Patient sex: F
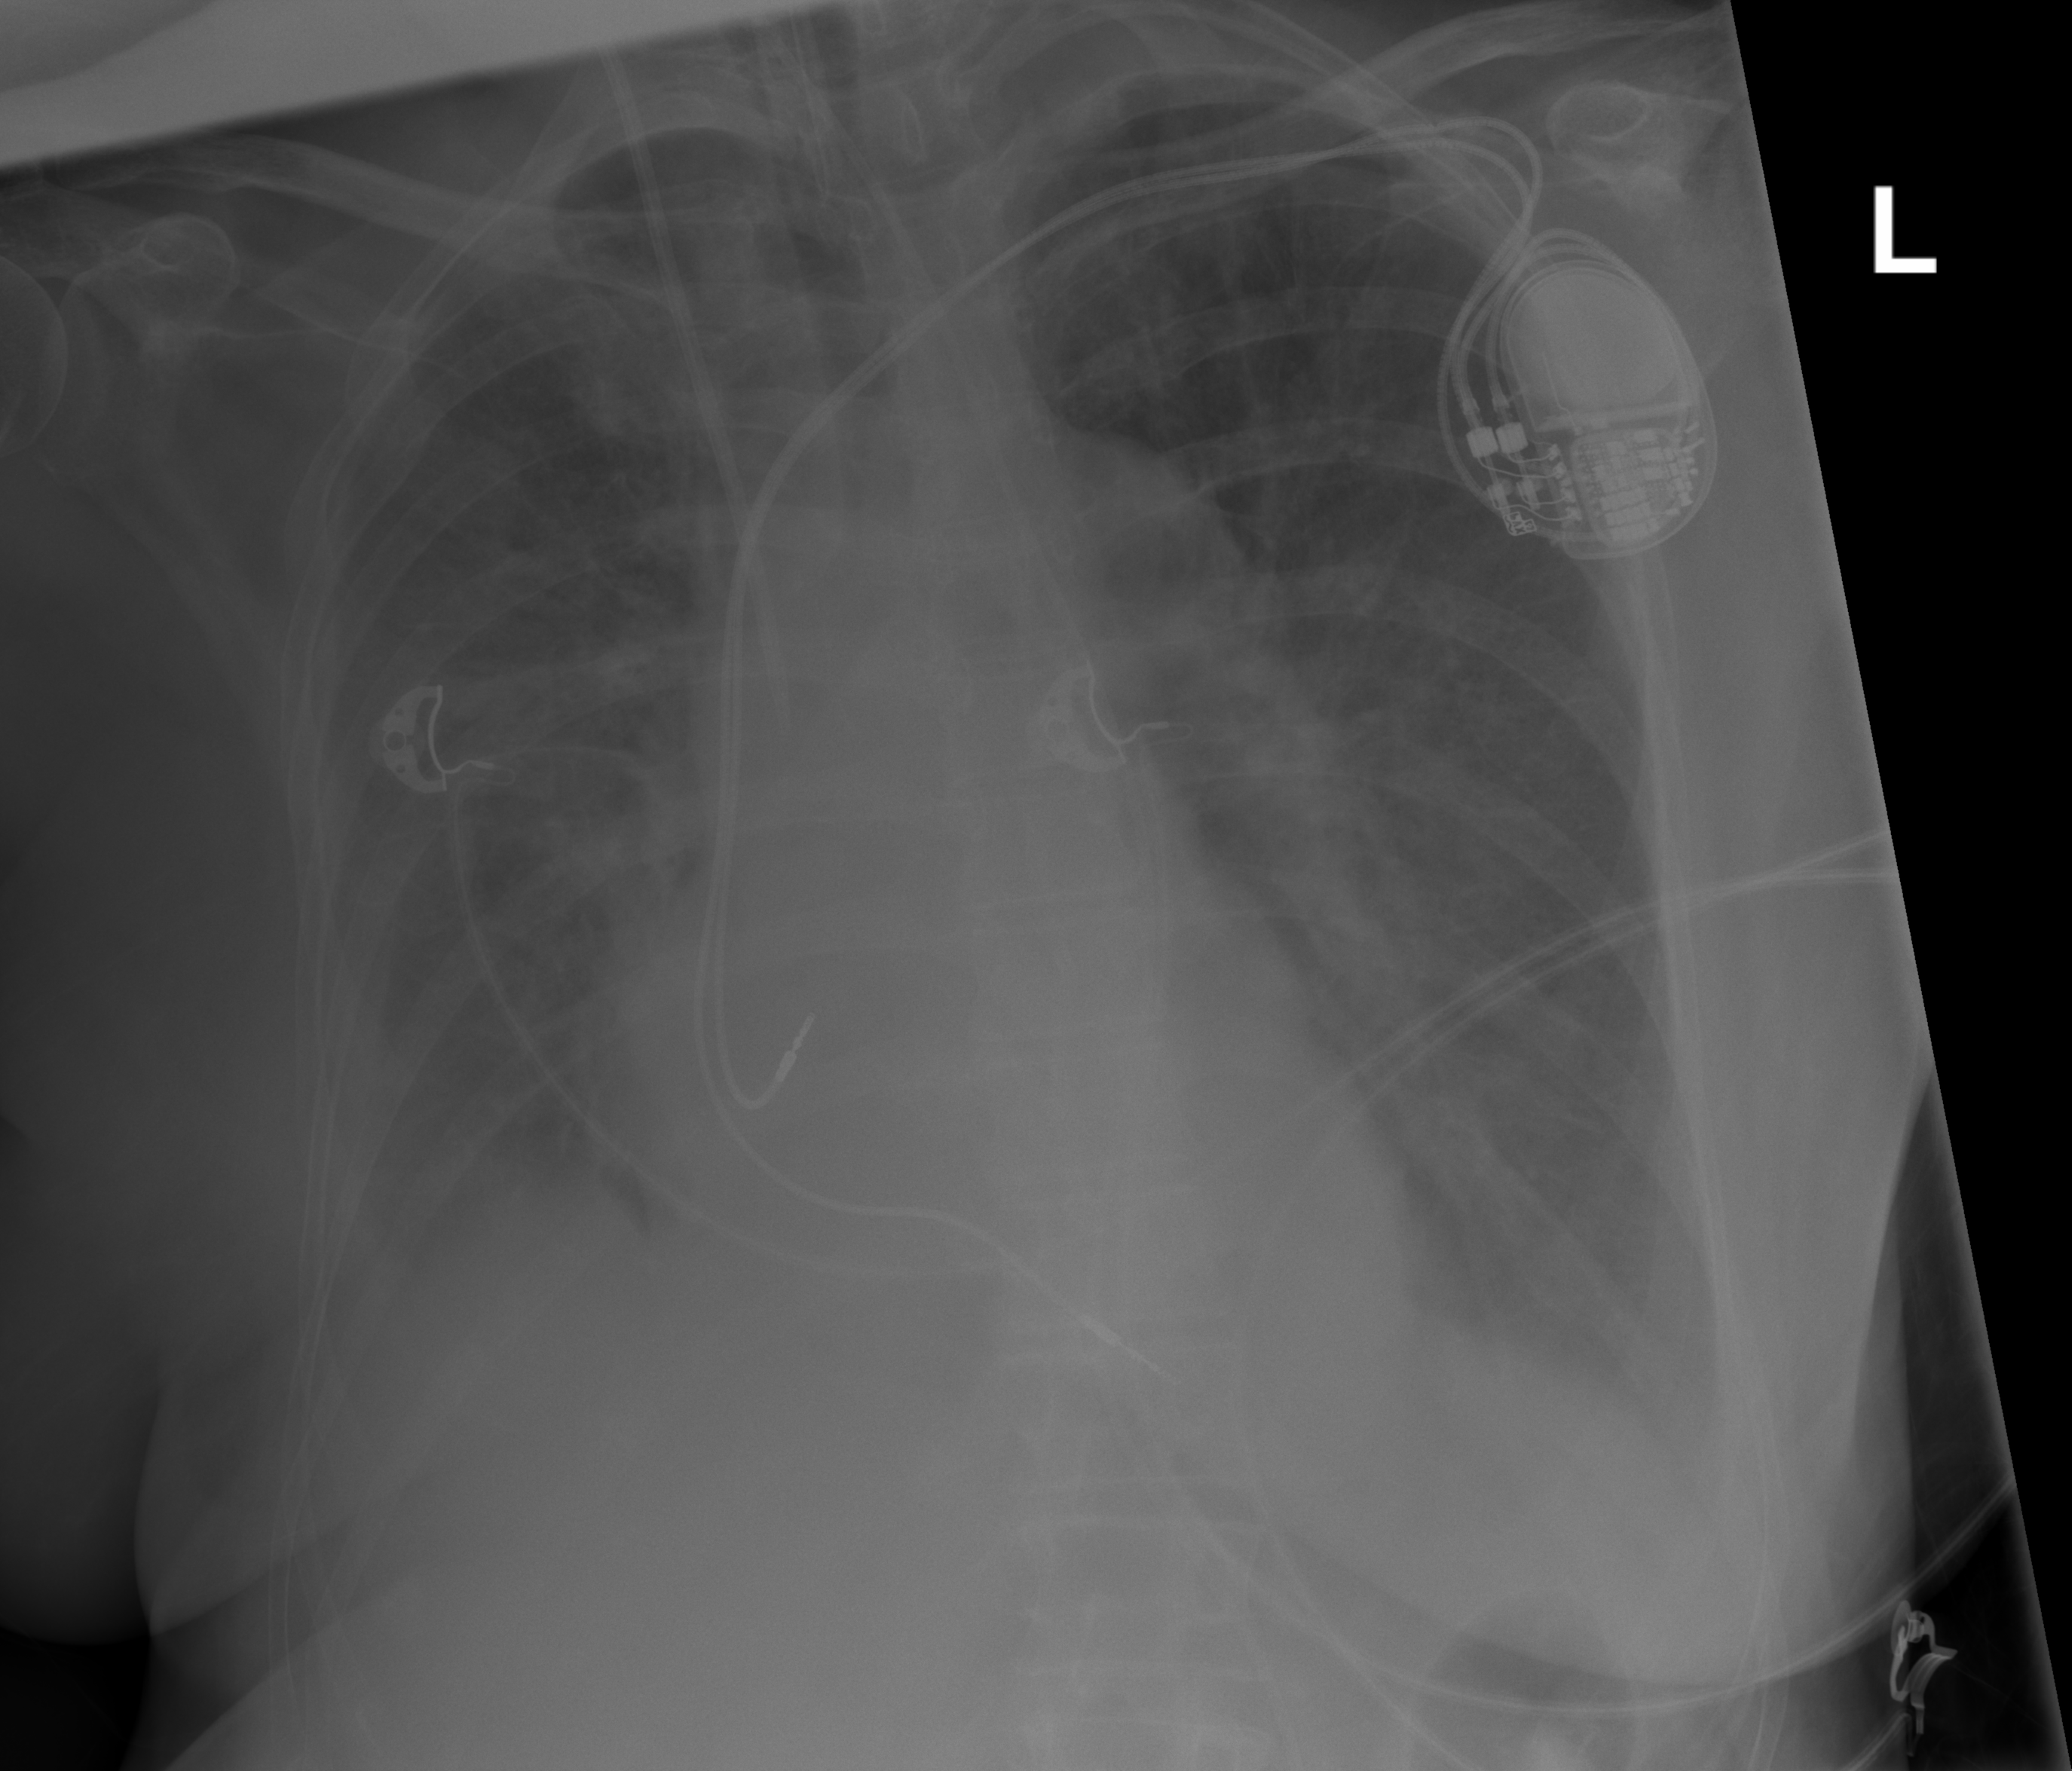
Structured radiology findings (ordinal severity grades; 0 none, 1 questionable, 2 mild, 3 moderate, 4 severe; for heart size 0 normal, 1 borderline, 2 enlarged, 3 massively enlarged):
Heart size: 1
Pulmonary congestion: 2
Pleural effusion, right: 2
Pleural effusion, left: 2
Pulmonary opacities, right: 2
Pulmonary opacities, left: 0
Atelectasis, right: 2
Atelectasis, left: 2